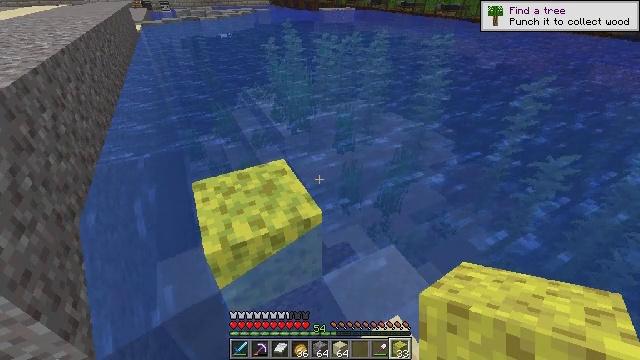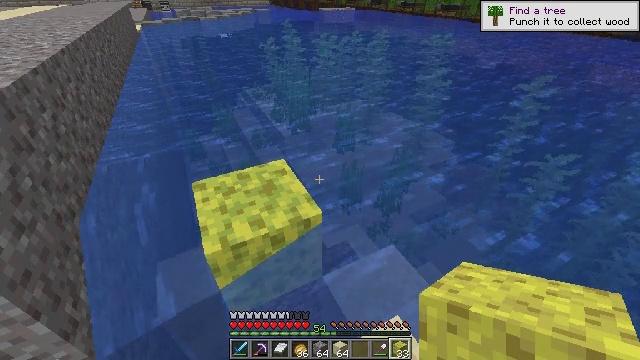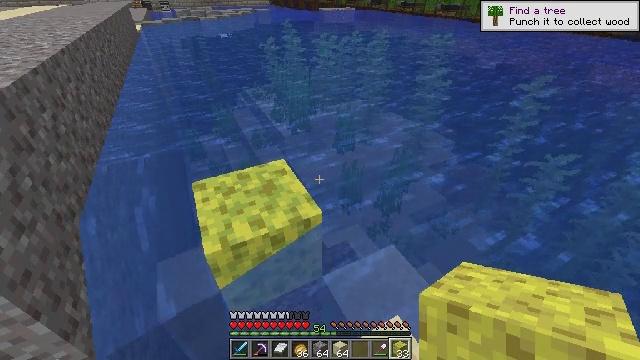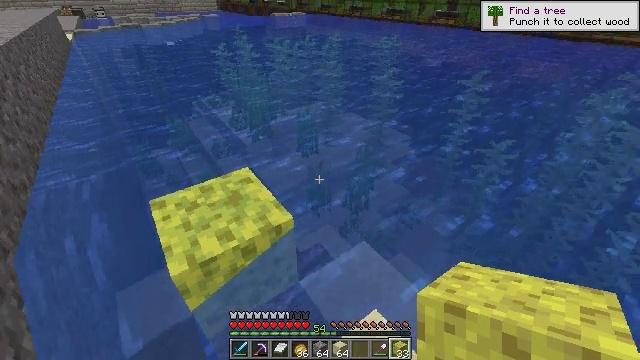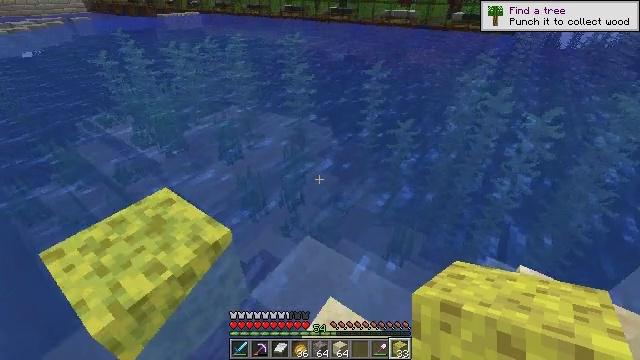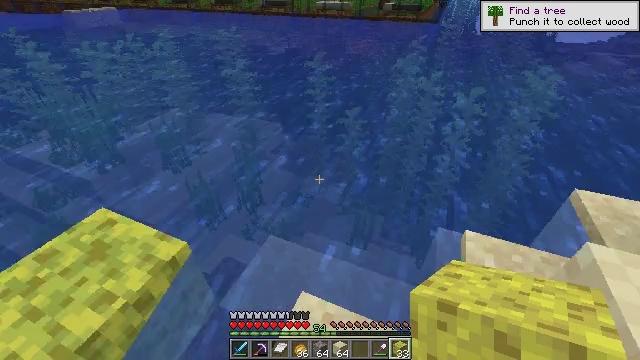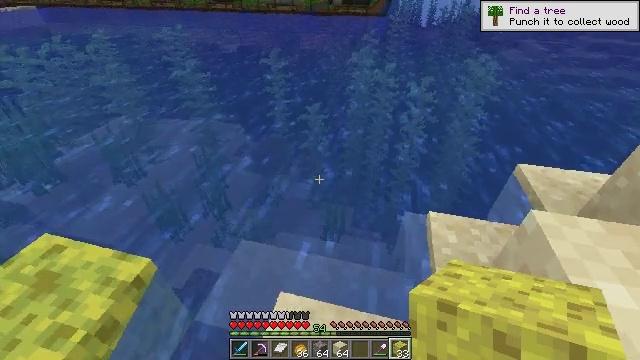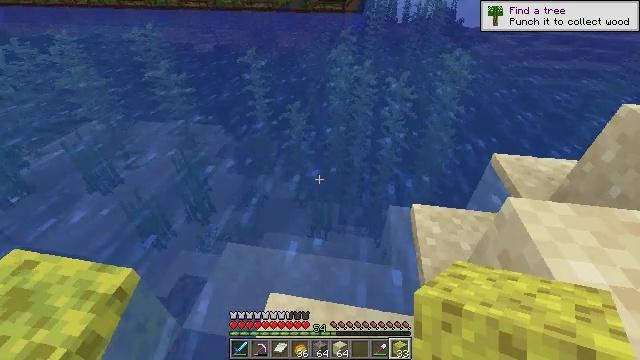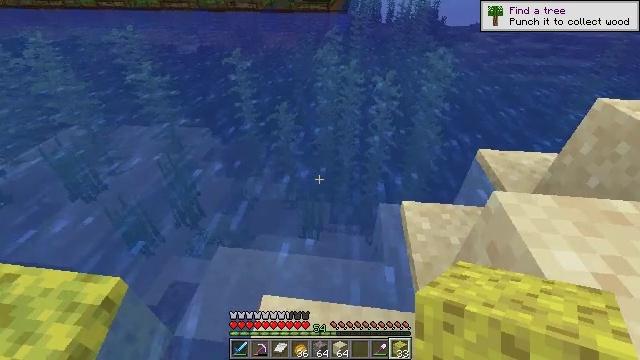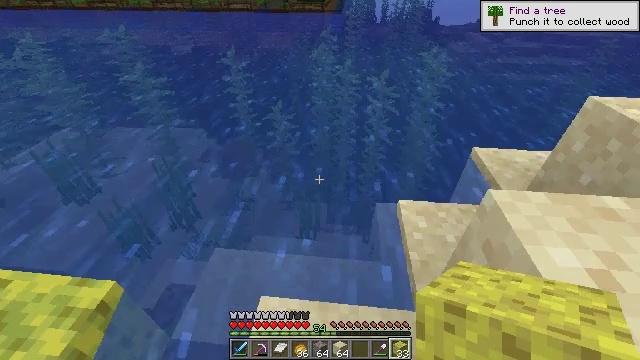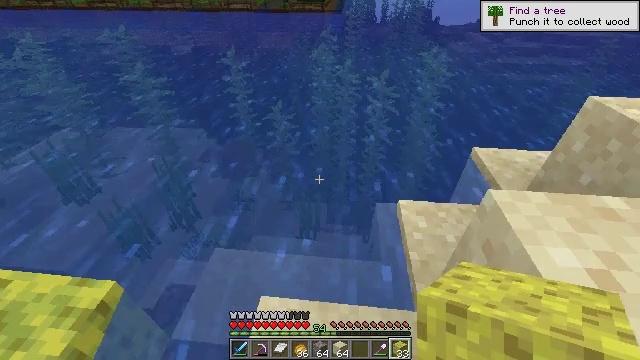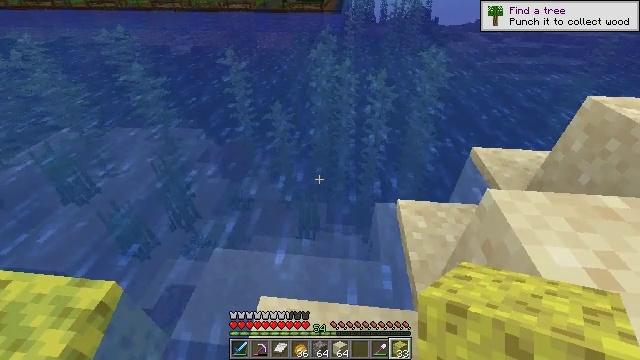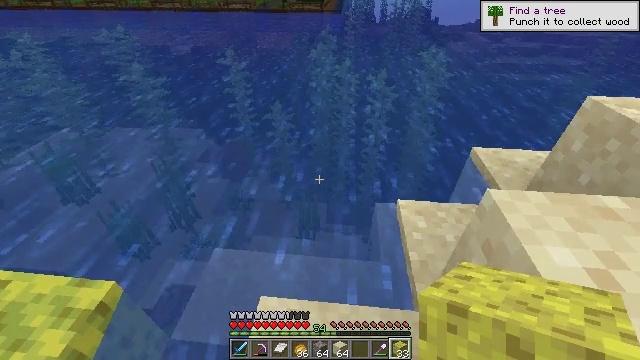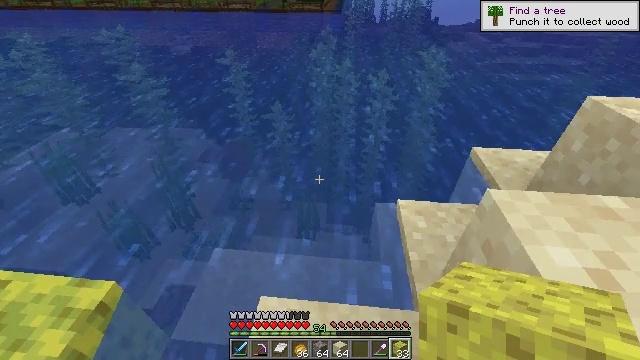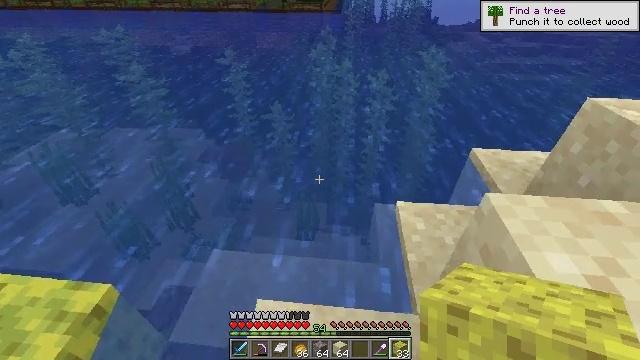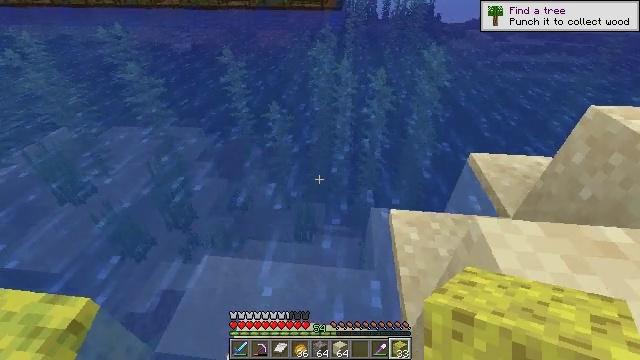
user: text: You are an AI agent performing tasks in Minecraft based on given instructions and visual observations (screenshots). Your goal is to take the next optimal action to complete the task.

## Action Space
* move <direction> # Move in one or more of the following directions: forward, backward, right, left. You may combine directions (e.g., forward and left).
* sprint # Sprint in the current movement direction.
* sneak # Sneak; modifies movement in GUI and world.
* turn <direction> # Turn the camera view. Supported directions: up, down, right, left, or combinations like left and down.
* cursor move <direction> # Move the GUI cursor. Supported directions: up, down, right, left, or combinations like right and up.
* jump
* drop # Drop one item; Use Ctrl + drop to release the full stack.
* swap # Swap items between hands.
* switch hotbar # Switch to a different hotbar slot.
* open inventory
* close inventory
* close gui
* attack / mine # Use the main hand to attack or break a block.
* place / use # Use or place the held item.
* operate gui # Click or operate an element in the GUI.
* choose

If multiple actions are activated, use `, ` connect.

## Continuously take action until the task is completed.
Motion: motion action
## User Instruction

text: Acquire a wet sponge from an ocean monument.
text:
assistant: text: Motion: no_op
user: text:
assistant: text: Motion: no_op
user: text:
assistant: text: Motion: turn right
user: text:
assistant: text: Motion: turn right
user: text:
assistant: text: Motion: turn right and down
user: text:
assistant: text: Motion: turn right
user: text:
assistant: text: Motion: turn right
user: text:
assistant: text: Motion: turn right
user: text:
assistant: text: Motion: turn right
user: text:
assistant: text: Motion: no_op
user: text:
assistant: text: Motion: no_op
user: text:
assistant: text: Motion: no_op
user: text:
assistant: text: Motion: no_op
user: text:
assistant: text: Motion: move forward and move right
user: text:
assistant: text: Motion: move forward and move right
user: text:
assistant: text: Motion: move forward and move right, turn left
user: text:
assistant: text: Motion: move forward and move right, turn left and down
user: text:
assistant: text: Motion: turn left
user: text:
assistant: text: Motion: turn left
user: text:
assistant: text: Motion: turn left and up
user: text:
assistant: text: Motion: turn left
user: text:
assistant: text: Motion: turn left
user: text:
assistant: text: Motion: turn left
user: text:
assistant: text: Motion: turn left
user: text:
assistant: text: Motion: turn left
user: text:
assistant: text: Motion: turn left
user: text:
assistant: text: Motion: turn left
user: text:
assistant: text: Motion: turn left
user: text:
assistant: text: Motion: turn left
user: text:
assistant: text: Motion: turn left